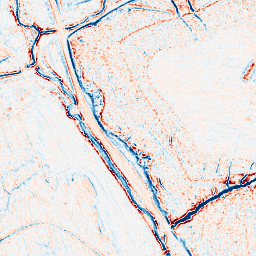
Category: edge_preserving
Decomposition family: anisotropic_diffusion
Decomposition parameters: iterations: 10
kappa: 100
gamma: 0.1
Upsampling method: bilinear
Upsampling parameters: scale: 8
Upsampling scale: 8